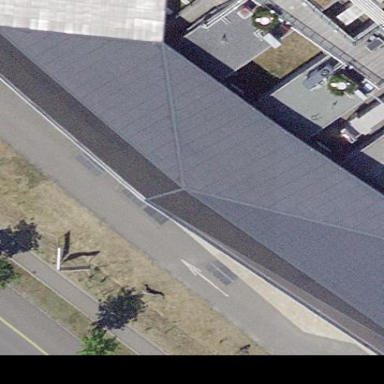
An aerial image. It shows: Solar photovoltaic panel generator on roof.